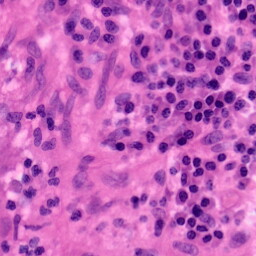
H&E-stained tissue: Colon